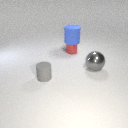
large blue rubber cylinder above small red metal cylinder